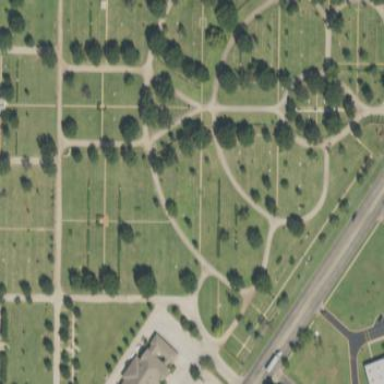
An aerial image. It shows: Cemetery.